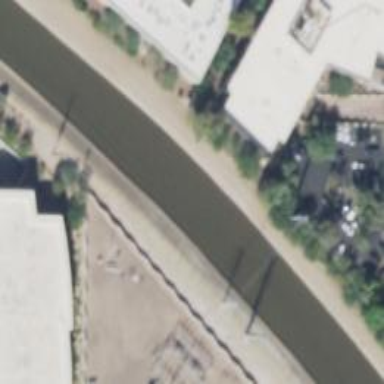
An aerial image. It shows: Canal.